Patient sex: M
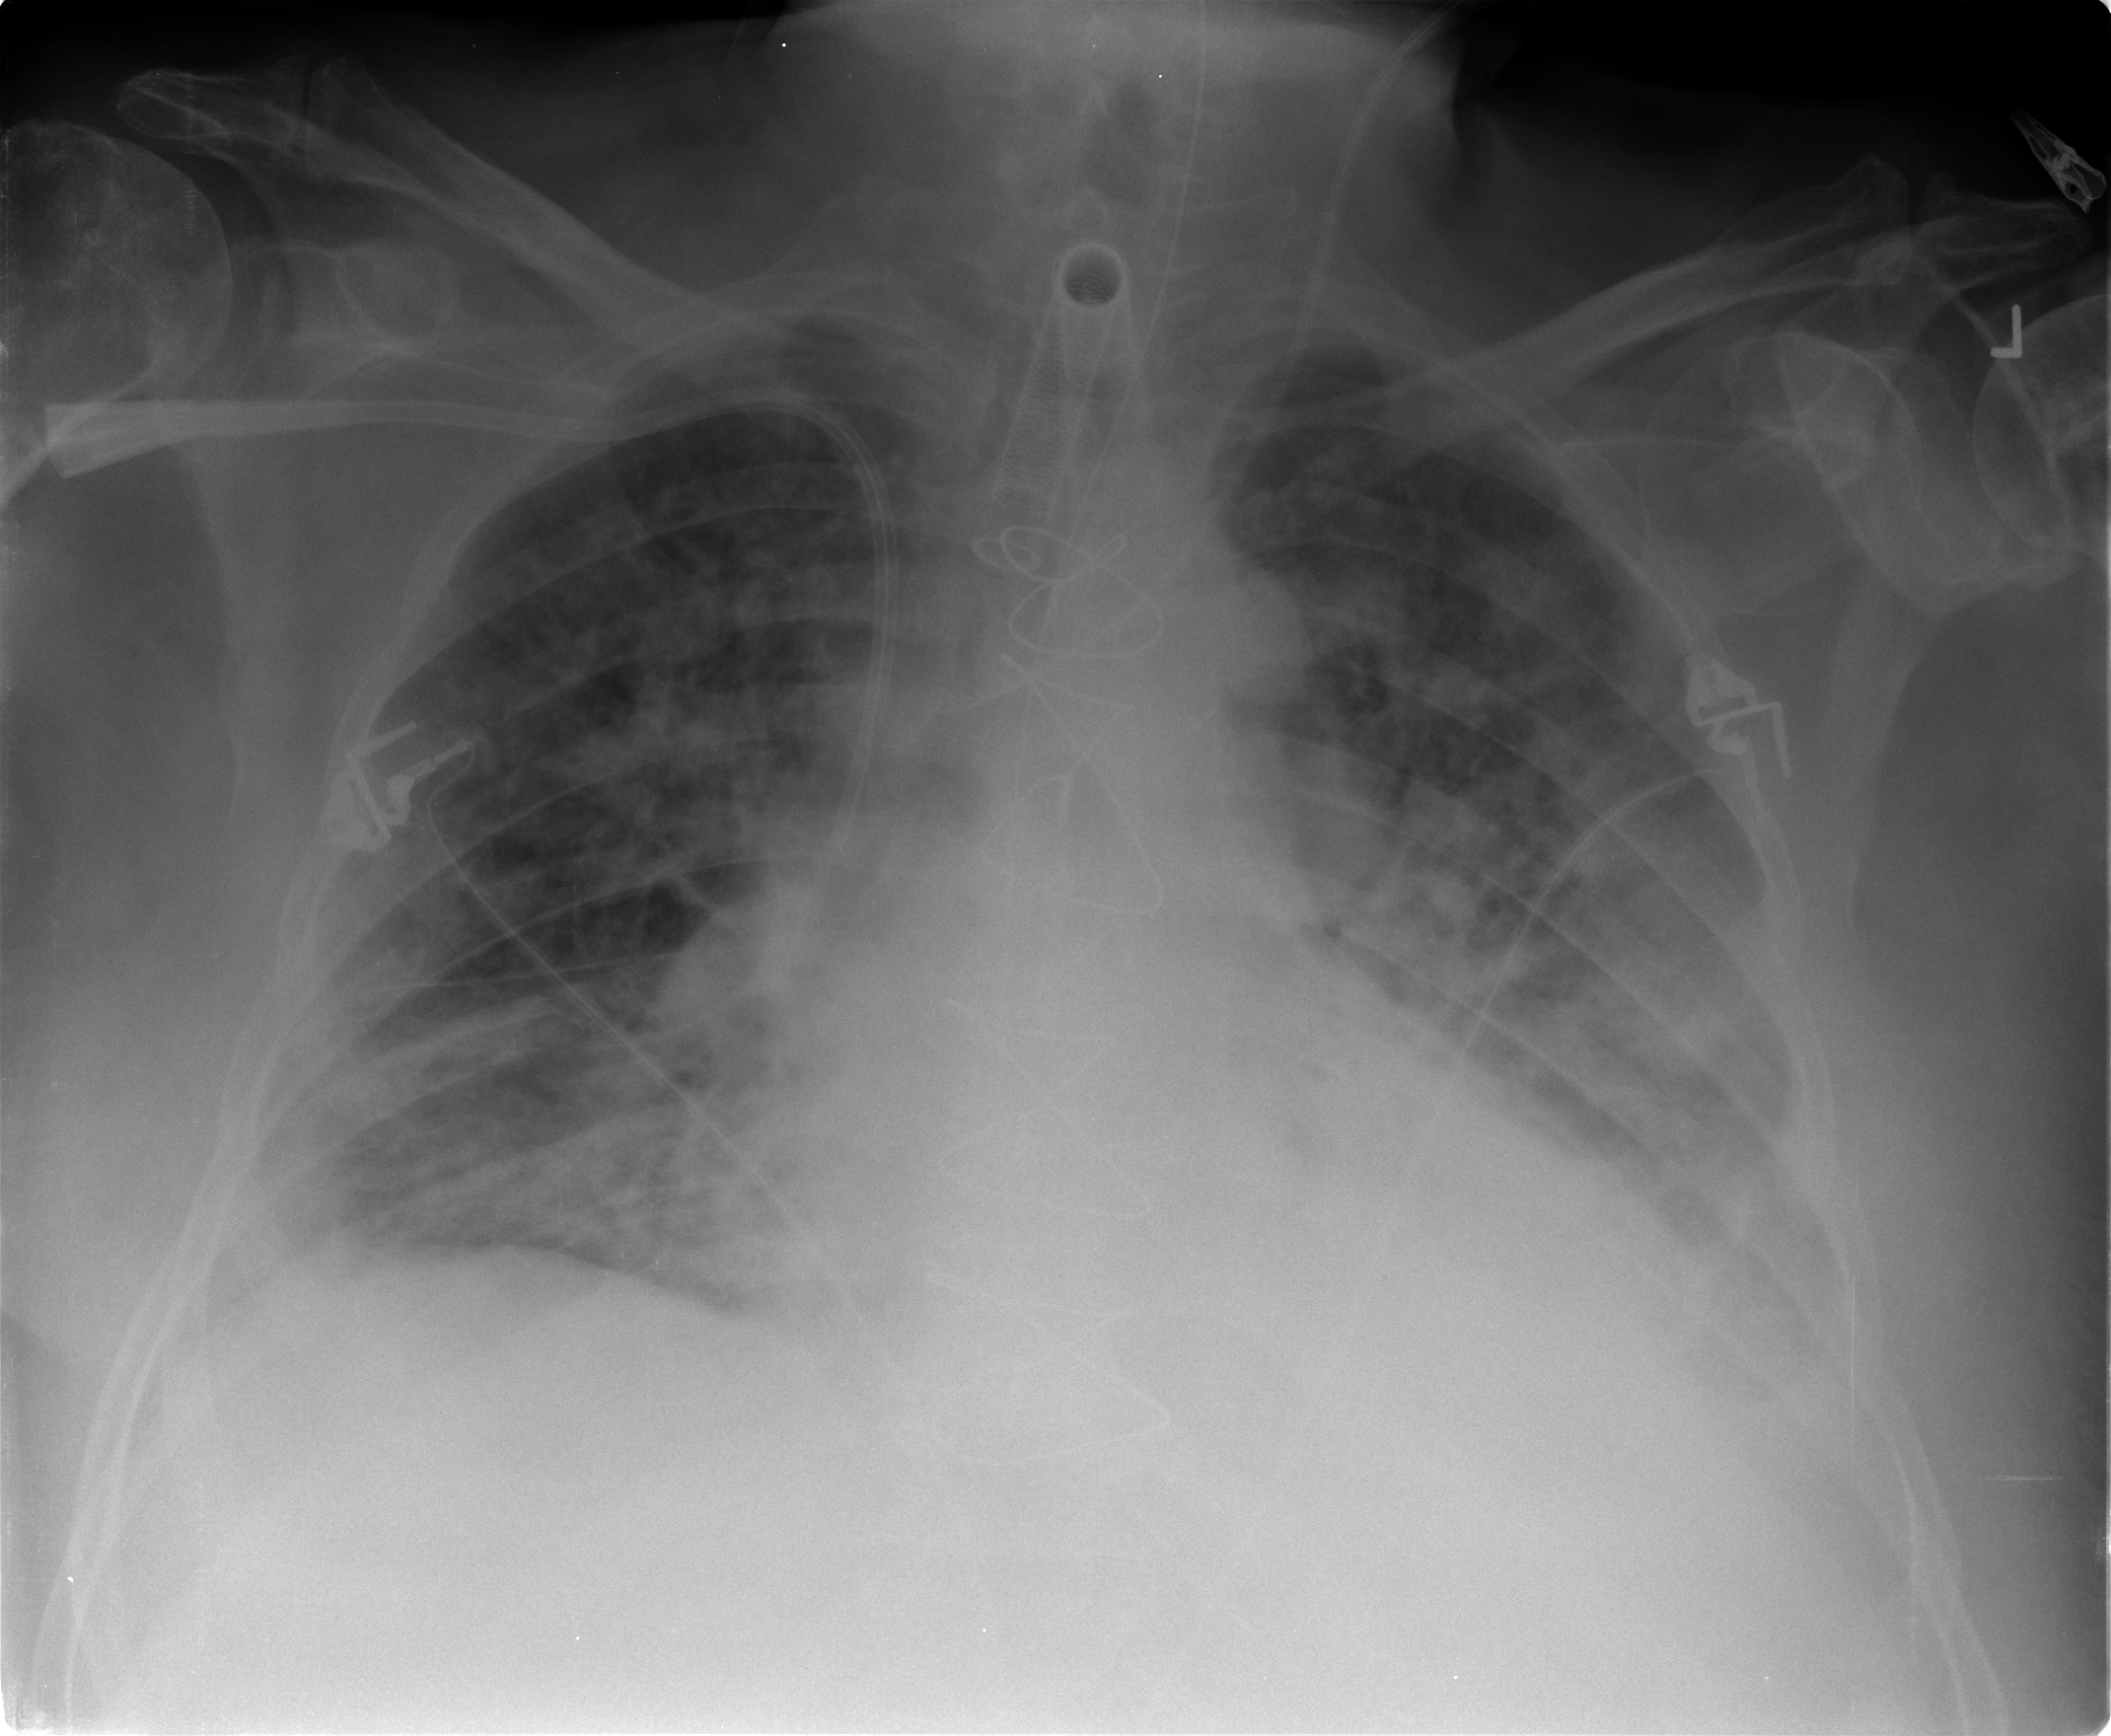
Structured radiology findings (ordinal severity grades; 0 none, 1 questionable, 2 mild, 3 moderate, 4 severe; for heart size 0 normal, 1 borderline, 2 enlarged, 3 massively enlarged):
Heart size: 2
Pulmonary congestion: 3
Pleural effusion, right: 2
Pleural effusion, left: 2
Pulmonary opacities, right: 3
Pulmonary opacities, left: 3
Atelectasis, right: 3
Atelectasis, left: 3